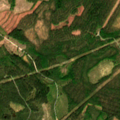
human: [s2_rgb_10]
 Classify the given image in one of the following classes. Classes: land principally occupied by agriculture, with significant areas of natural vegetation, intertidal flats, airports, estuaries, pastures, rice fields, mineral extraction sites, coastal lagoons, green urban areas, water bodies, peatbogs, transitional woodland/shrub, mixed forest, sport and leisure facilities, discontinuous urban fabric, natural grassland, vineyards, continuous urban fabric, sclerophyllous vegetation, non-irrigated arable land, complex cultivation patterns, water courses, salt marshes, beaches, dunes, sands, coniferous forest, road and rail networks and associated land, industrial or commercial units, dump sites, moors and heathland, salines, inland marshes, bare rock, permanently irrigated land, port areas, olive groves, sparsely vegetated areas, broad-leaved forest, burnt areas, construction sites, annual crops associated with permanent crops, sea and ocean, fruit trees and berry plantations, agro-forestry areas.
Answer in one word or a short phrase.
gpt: coniferous forest, transitional woodland/shrub